Question: I have a data frame that looks like <URL>:
'''
Name F R L M
1 <PHONE> 3.267577 3.056806 <PHONE>
2 2 <PHONE> 4.848597 2.<PHONE>.8099
3 3 <PHONE> 6.819547 2.<PHONE>.8267
4 Avg <PHONE> 4.878574 2.<PHONE>.6822
'''
And I want a stacked bar chart of all variables (F,R,L,M) for each observation (1,2,3,avg) but so far I can only set up individual bars in one chart. Help, please
'''
ggplot(Test.tibble, aes(x = Name, y = F, fill = Name)) +
geom_bar(stat = "identity") +
xlab("Name") +
ylab("Total") +
guides(fill = FALSE) +
theme_bw()
'''

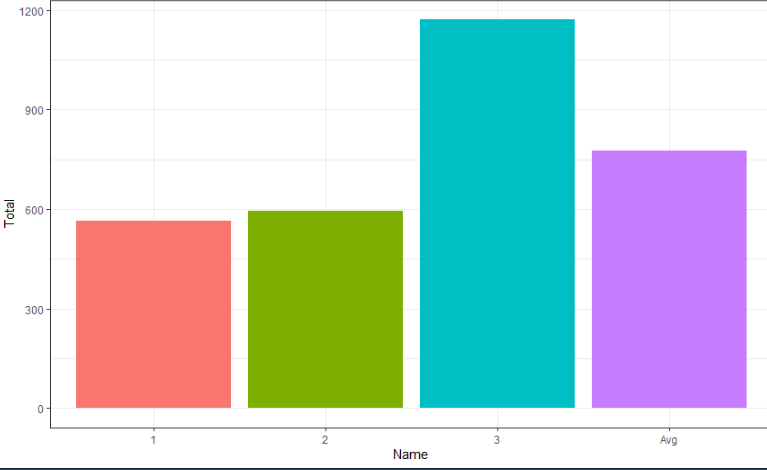
Answer: Here is an approach with 'pivot_longer' from 'tidyr':
'''
library(dplyr)
library(tidyr)
library(ggplot2)
data %>%
pivot_longer(-Name, names_to = "Variable", values_to = "Value") %>%
ggplot(aes(x=Name, y = Value, fill = Variable)) +
geom_bar(position = "stack", stat="identity")
'''
<URL>
Obviously the magnitude of 'R' and 'L' are much smaller than 'F' and 'M', so they are very hard to see.